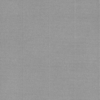
Label: dusty